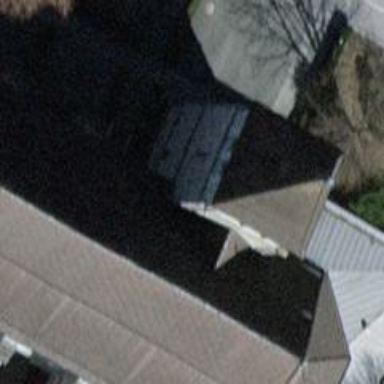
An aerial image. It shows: Building part that is bell tower. It is tower classified as bell tower.